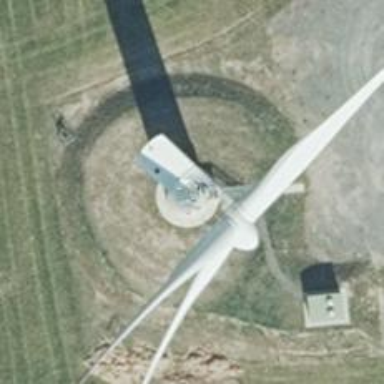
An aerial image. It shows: Wind generator powered by wind. The generator type is horizontal axis and it uses wind turbines.